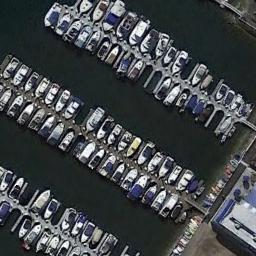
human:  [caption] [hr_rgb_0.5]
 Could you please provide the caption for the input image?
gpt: Many yachts moored neatly on the sea side of the harbor .

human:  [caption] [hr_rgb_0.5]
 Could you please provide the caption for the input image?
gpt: There is room for docking in the harbor .

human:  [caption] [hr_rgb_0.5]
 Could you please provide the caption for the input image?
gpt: The harbor has lots of neatly docked boats and the color of the waters is green .

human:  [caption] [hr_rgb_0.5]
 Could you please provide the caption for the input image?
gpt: There are many ships in the harbor .

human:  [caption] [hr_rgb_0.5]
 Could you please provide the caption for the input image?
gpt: There are many ships and a building at the harbor .